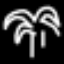
Label: palm tree